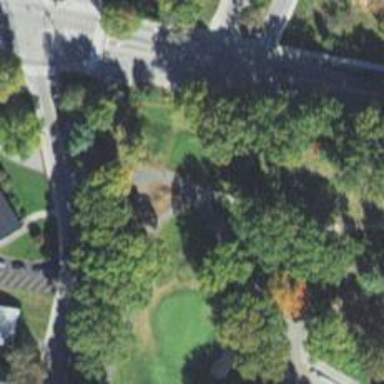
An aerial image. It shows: Path for both road and golf.